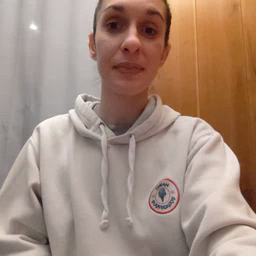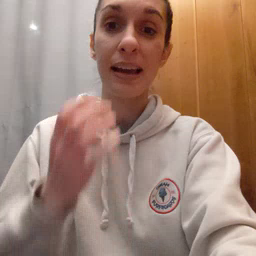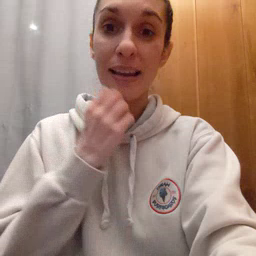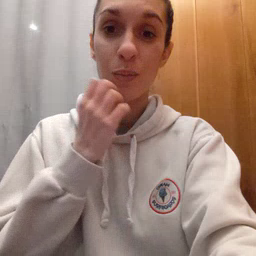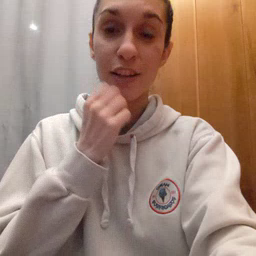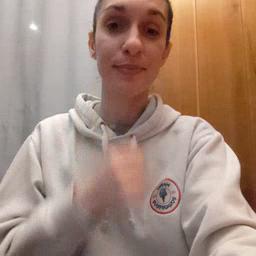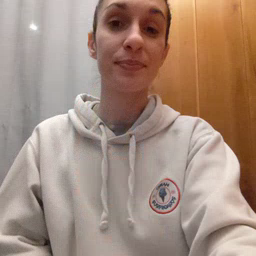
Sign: underwear